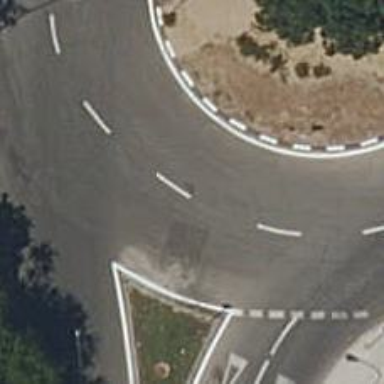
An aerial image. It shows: Tertiary road leading to roundabout.